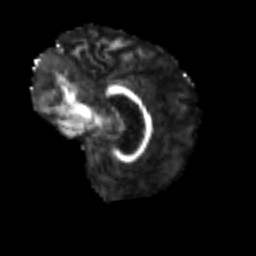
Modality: FA
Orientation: sagittal
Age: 58
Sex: male
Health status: ill
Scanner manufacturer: siemens
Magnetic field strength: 3 T
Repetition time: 8.7 s
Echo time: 0.11 s